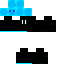
A female skeleton skin with dark skin, wearing blonde helmet dressed in a blue robe top and black pants, featuring a closed mouth.